高一 · 立体几何学
如图 2-1-7, 平面 $\alpha \cap$ 平面 $\beta=l, A 、 B \in \alpha, C \in \beta, C \notin l$, 直线 $A B \cap l=D$, 过 $A 、 B 、 C$ 三点确定的平面为 $\gamma$, 则平面 $\gamma, \beta$ 的交线必过( )

图 2-1-7
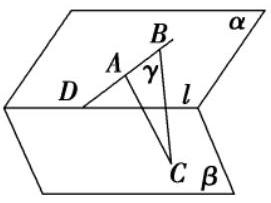
A. 点 $A$

B. 点 $B$

C. 点 $C$, 但不过点 $D$

D. 点 $C$ 和点 $D$
答案: D
解析: 公理判定点 $C$ 和点 $D$ 既在平面 $\beta$ 内又在平面 $\gamma$ 内, 故在 $\beta$ 与 $\gamma$ 的交线上. 故选 D.